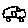
Label: car